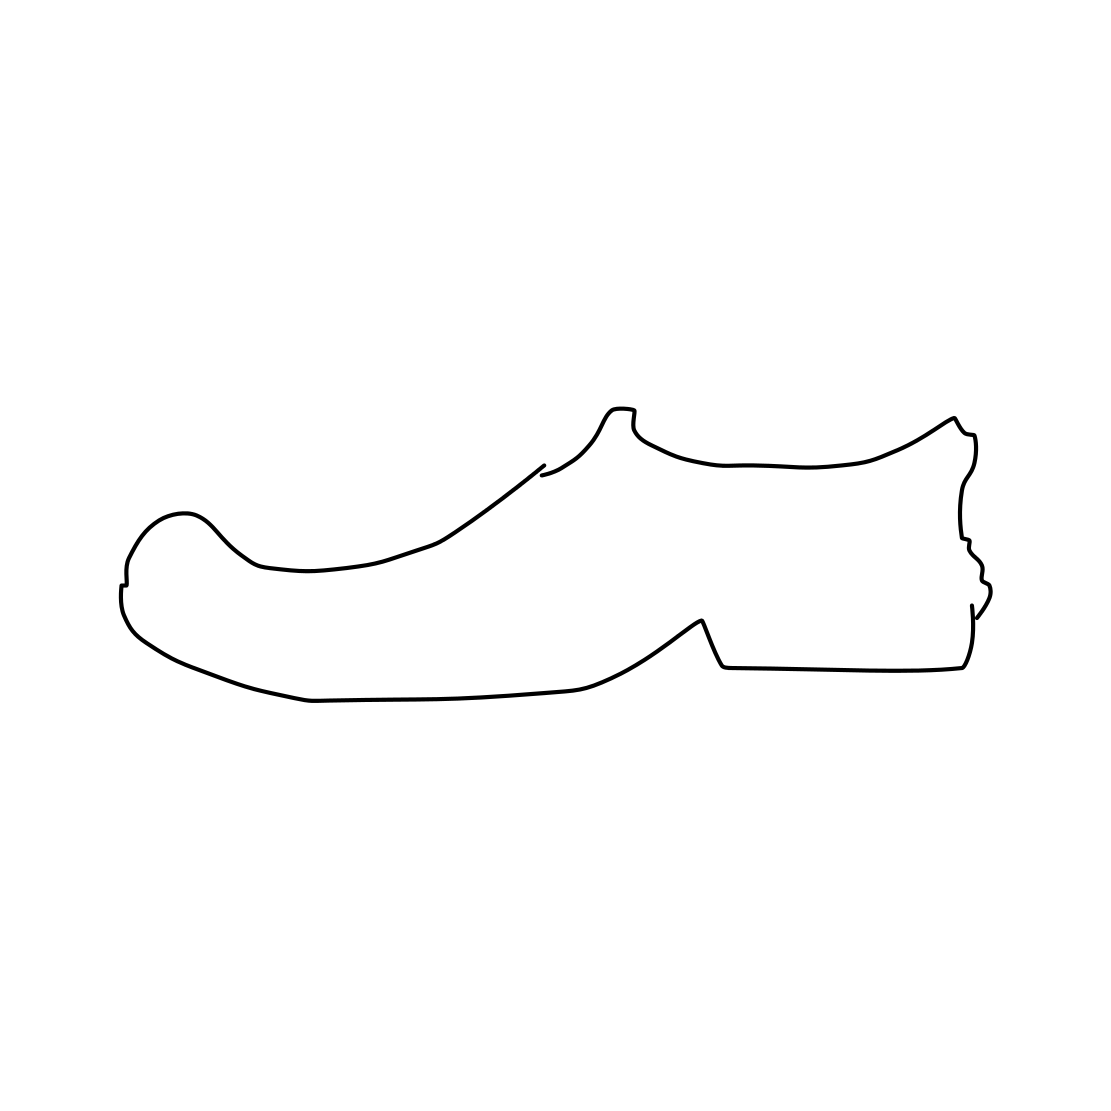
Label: shoe